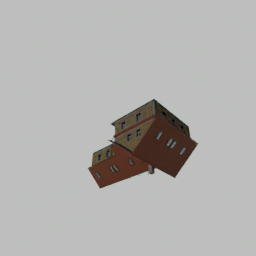
Label: architecture